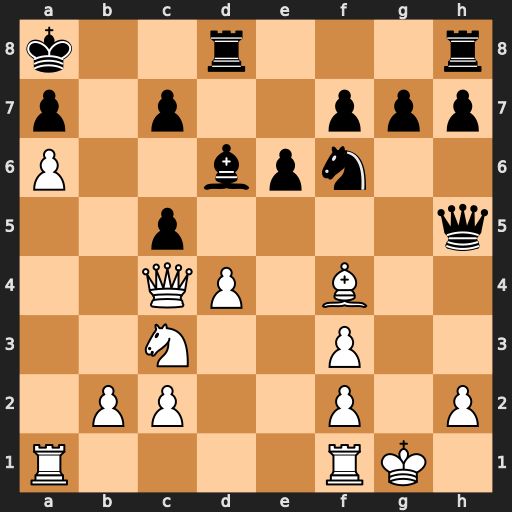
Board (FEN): k2r3r/p1p2ppp/P2bpn2/2p4q/2QP1B2/2N2P2/1PP2P1P/R4RK1
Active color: w
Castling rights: -
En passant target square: -
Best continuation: Qb5 Qxf3 d5